Question:
'''
{
"-LAYrx3MjaZyn86aOHEa": {
"url": "https://firebasestorage.googleapis.com/v0/b/e-godaam.appspot.com/o/Screenshot%20(1).png?"
},
"-LAYs4ELD5klKCliwP9v": {
"url": "https://firebasestorage.googleapis.com/v0/b/e-godaam.appspot.com/o/Screenshot%20(2).png?"
}
}
'''
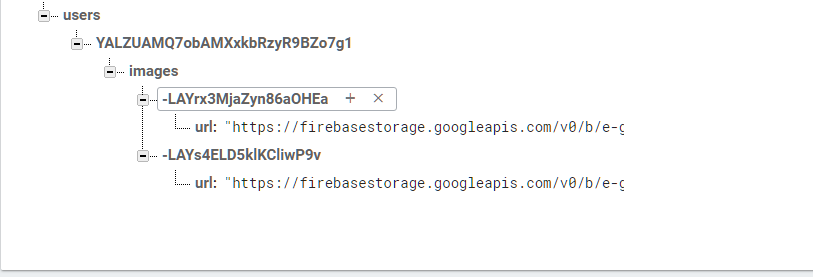
Answer: It seems from your comment that the problem is that you do not know how to access the urls from the randomly-generated id strings.
You can use 'Object.keys()' to iterate over the keys of the object. I.e.:
'''
var keys = Object.keys(jsonObject);
for(var key of keys) {
// do something with jsonObject[key].url
console.log(jsonObject[key].url);
}
'''